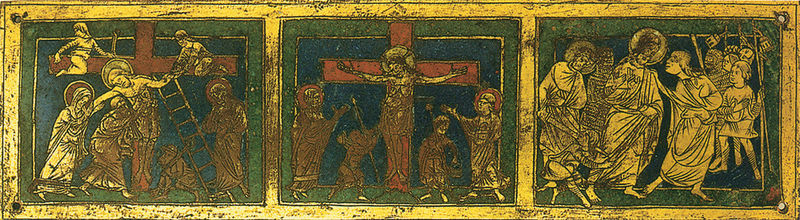
Titel: Vier Emailplatten eines Altarretabels in Hildesheim
Standort: Herkunft: Hildesheim (EU - D - Nds)
Institution: Hildesheim, Dom-Museum, Inv.Nr. DS 30
Schlagwörter: frauen, gelb, grün, menschen, männer, hund, rot, johannes, rahmen, bild, kirche, gold, drei, kinder, engel, bilder, kuss, leiter, soldaten, nagel, barfuss, kreuz, fries, römer, heiligenschein, christus, jesus, kreuzabnahme, kreuzigung, ostern, mittelalter, lanzen, heilige, jünger, maria, szenen, email, ikone, auferstehung, tryptichon, triptychon, apostel, antependium, judas, ölberg, leben jesu, verrat, recheck, sterifen, oblong